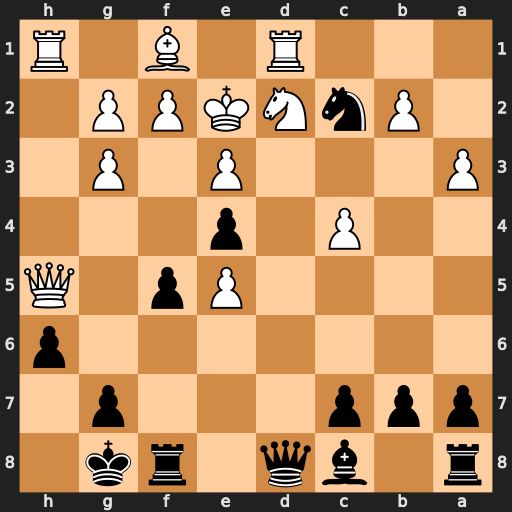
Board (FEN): r1bq1rk1/ppp3p1/7p/4Pp1Q/2P1p3/P3P1P1/1PnNKPP1/3R1B1R
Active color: b
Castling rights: -
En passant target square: -
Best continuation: Qd3#